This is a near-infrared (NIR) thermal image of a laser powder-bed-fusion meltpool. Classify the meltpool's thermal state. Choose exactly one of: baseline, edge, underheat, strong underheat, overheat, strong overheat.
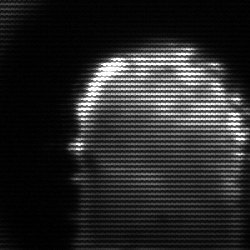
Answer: baseline